Question: '''
<?php
echo "<table class="table table-hover table-bordered">";
echo "<thead>";
echo "<tr>";
$result=mysqli_query($con,"SELECT day FROM time_slot ORDER BY day;");
while($row=mysqli_fetch_array($result))
{
$days = array("Monday","Tuesday","Wednesday","Thursday","Friday","Saturday","Sunday");
$day = $row['day']-1;
$day = $days[$day];
echo '<th>';
echo $day;
echo '</th>';
}
echo "</tr>";
echo "</thead>";
require('../includes/connection.php');
$result=mysqli_query($con,"SELECT * FROM time_slot ORDER BY day DESC;");
while($row=mysqli_fetch_array($result))
{
echo "<tbody>";
echo "<tr>";
'''
This portion of data should be display vertically in table with respect to Day
'''
//This code to split time into intervals
$starttime = $row['start_time']; // your start time
$endtime = $row['end_time']; // End time
$duration = $row['slot_time'];
$array_of_time = array ();
$start_time = strtotime ($starttime); //change to strtotime
$end_time = strtotime ($endtime); //change to strtotime
$add_mins = $duration * 60;
while ($start_time <= $end_time) // loop between time
{
echo '<td>';
echo "<div align="center">";
print_r(date ("h:i", $start_time) ."-". date("h:i", $start_time += $add_mins));
//
echo "</br><input type="radio" name="texi" value="1" ></input>";
echo '</td>' ;
echo '</div>';
}
echo "</tr>";
echo "</tbody>";
}
mysqli_close($con);
echo "</table>
</div>
<input type="submit" value="Book Slot" class="button_drop">
</form>";
?>
'''
I want to show time slots vertically with respect to day in table.
This is the output of this code:

But I want to display time which is showing horizontally that should be shown vertically. Eg. 1-3, 3-5, 5-7 of first row should be shown below Monday, then next row should be shown below Tuesday and so on.
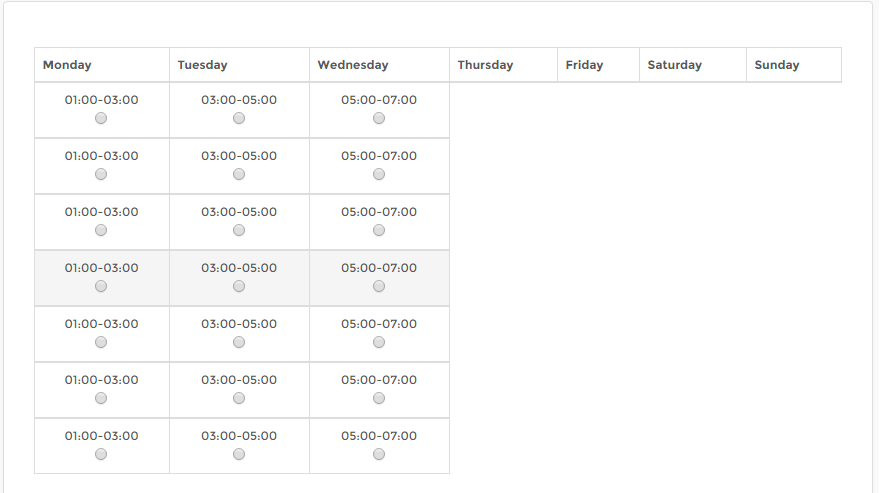
Answer: Try using a query like this:
'''
SELECT day FROM time_slot ORDER BY time_slot, day;
'''
That should get the data in an easier order to process. I can't see your exact data structure but it looks like you should get 7x '01:00-03:00', then 7x '03:00-05:00' etc. Each set should be in order by day. Then you can just write out your '<td>'s in the order the data comes from the DB. Keep track of when the 'day' value changes (or just count up to 7) and start a new '<tr>' at that time.